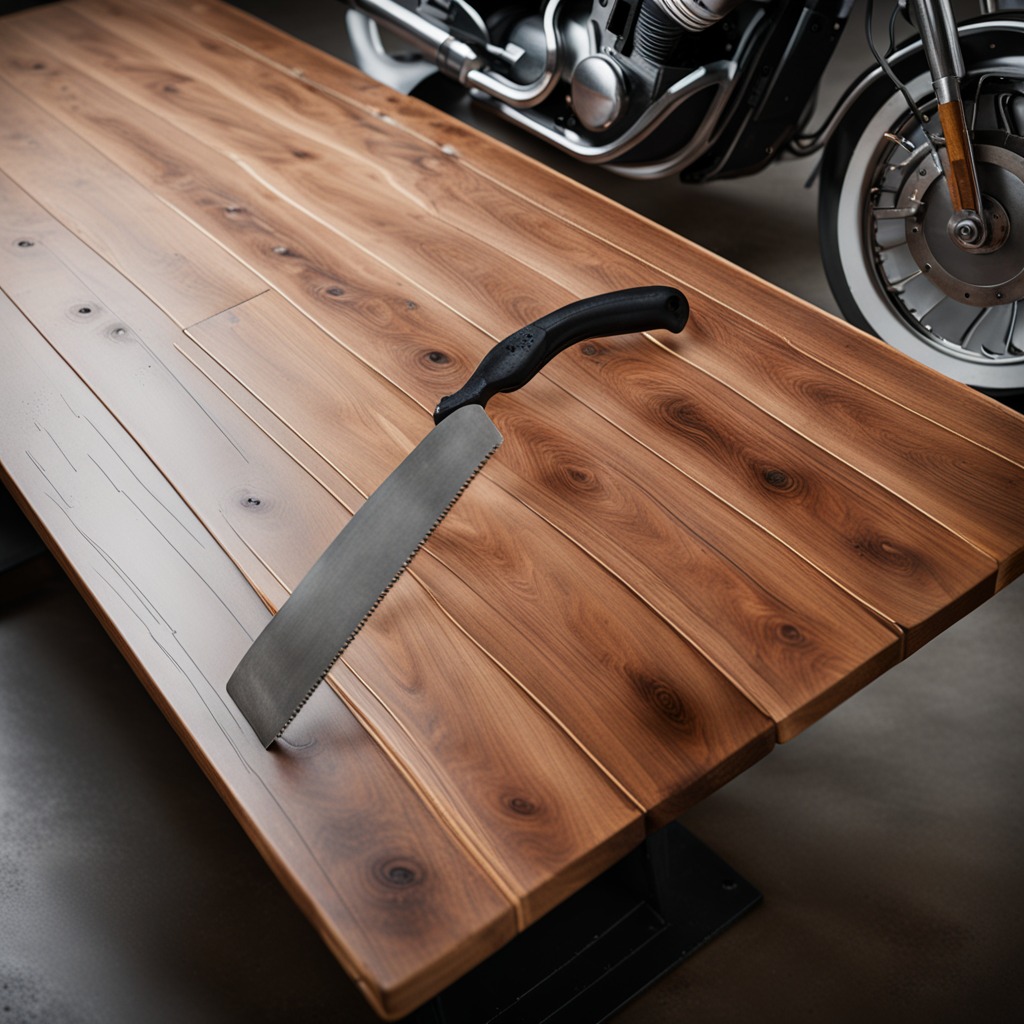
A metal saw is lying on the wooden table.